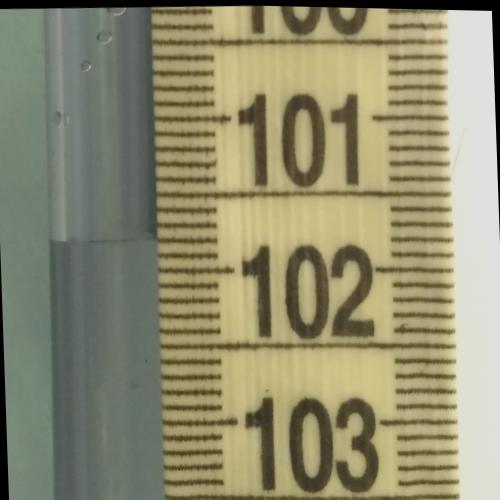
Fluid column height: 101.8 cm